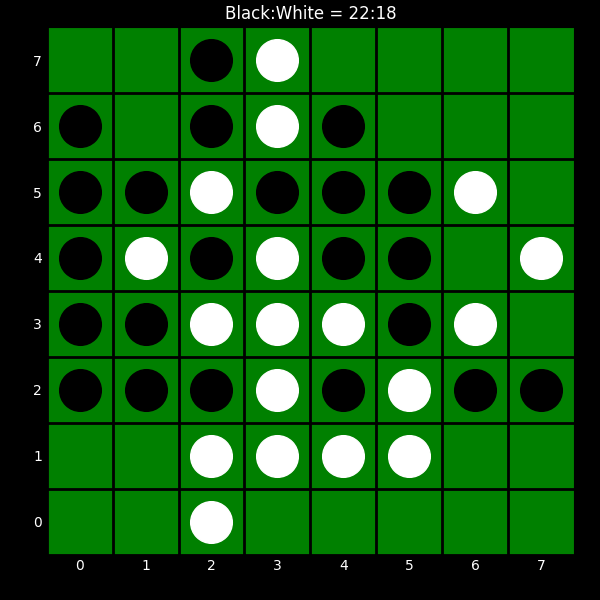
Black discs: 22
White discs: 18